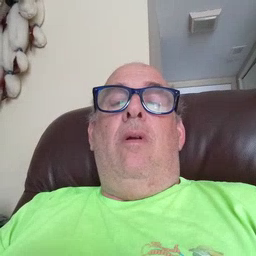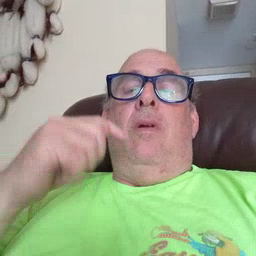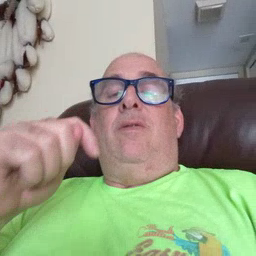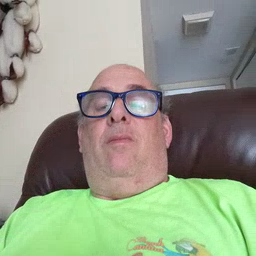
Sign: toy